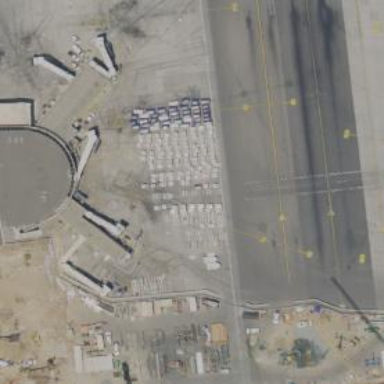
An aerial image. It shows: Apron at the airport.